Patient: sex F, age 59
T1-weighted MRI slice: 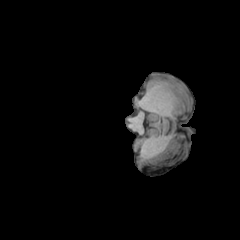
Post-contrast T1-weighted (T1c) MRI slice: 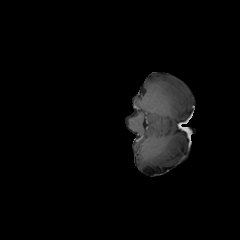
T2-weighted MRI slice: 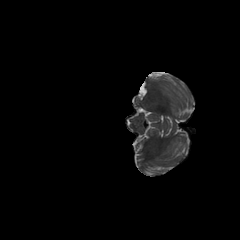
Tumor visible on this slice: no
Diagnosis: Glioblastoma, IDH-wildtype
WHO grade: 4